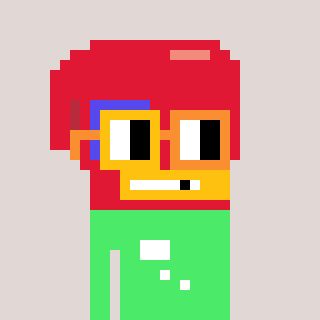
a pixel art character with square yellow and orange glasses, a boxing glove-shaped head and a teal-colored body on a warm background